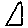
Label: triangle